Question: I have a list of strings which stores information about a specified movie.
Each item in the list corresponds to a piece of information about the movie e.g title, duration, description etc.
How would I bind this list to a gridview so that each item is on it's own column but within the same row?
I have used gridview.datasource = list but this simply adds each item of the list to the gridview as a separate row. I need the entire list to be in the same row but in separate columns of that row.
Below is the image of what happens when I simply just bind the list as the gridview datasource.

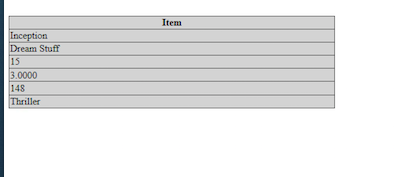
Answer: If you need to show as per row record, could you build a 'List<Movie>'?
where
'''
class Movie {
public string Title {get; set;}
public string Category {get; set;}
public string Studios {get; set;}
}
'''
if you do
'''
List<Movie> list = GetData();
gridview.datasource = list;
'''
you will get what you want. But if you only have one record, does it has sense to use a GridView?